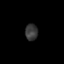
Tissue: prostate
Cell type: T cells
Senescence score: 0.3444
Nuclear area (px): 201
Mean DAPI intensity: 56.149